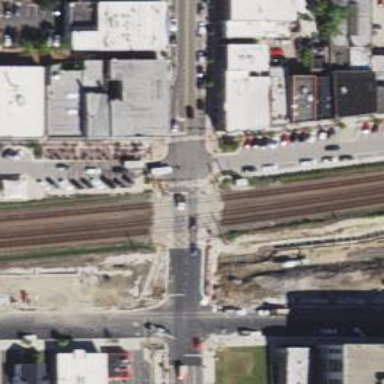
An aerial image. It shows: Railway crossing.